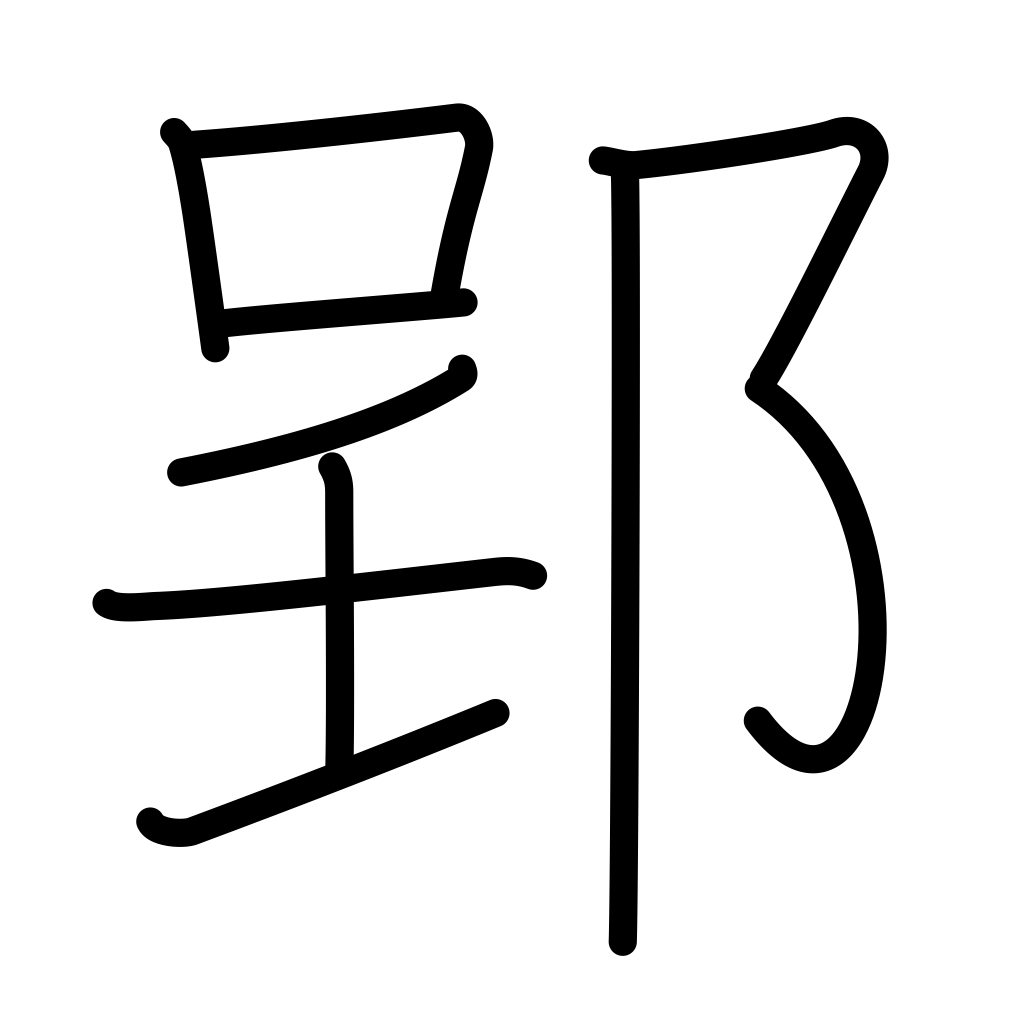
Meaning: place name